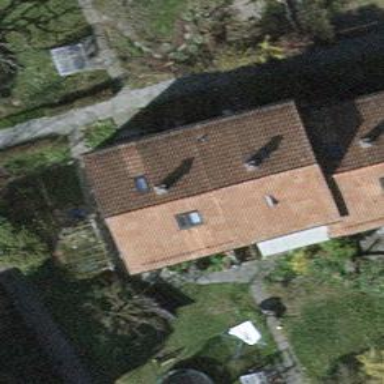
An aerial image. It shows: Simple house.